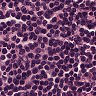
Metastatic tissue present: no